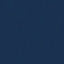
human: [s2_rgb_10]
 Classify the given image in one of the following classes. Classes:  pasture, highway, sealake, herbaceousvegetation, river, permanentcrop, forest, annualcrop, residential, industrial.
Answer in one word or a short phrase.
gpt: SeaLake